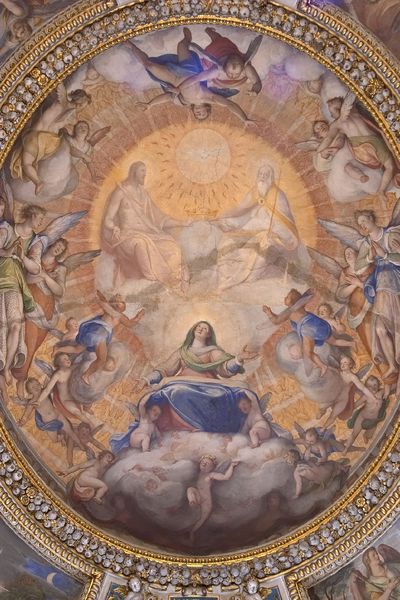
Titel: Ausstattung der dritten Kapelle auf der Südseite in Il Gesù in Rom
Künstler: Federico Zuccari
Standort: Rom, Il Gesù (EU - I - Latium)
Schlagwörter: blau, gemälde, gott, himmel, wolken, gelb, femmes, pastell, wolke, barock, kirche, sonne, gold, decke, oval, rund, engel, kuppel, blue, church, ornate, red, white, green, painting, yellow, jaune, stuck, strahlen, christus, jesus, angel, angels, cloud, clouds, heaven, naked, nude, sky, sun, child, deckengemälde, fresko, light, putten, maria, madonna, christ, coat, mother, putti, birds, flying, saint, soleil, fresco, photo, wings, himmelfahrt, virgin, children, cherub, cherubs, italy, bleu, allgäu, vierge, dome, renaissance, rome, prayer, coupole, majesté, ceiling, art, atr, pastel, dreifaltigkeit, nuage, religion, circle, ange, anges, god, heiliger geist, baby, dieu, mary, saints, plafond, chrétien, father, round, pray, wing, circulaire, mural, praying, personnages, angle, photograph, chapel, babies, halo, aureole, holy, swings, belu, infant, ascension, or, womens, innocence, yelow, angelots, jewels, celestial, culture, holy spirit, many, jaun, diamand, filigree, sisteen chapel, trinité, religious scene, religious figures